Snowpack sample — Buffalo Mountain, Silverthorne, Colorado, USA (2/22/26, 2:02 PM MST)
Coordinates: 39.622, -106.113
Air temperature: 33 °F
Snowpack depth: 63 cm
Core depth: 50 cm
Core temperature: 28.4 °F
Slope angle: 11°, slope face: 116°
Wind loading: low
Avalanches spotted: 0
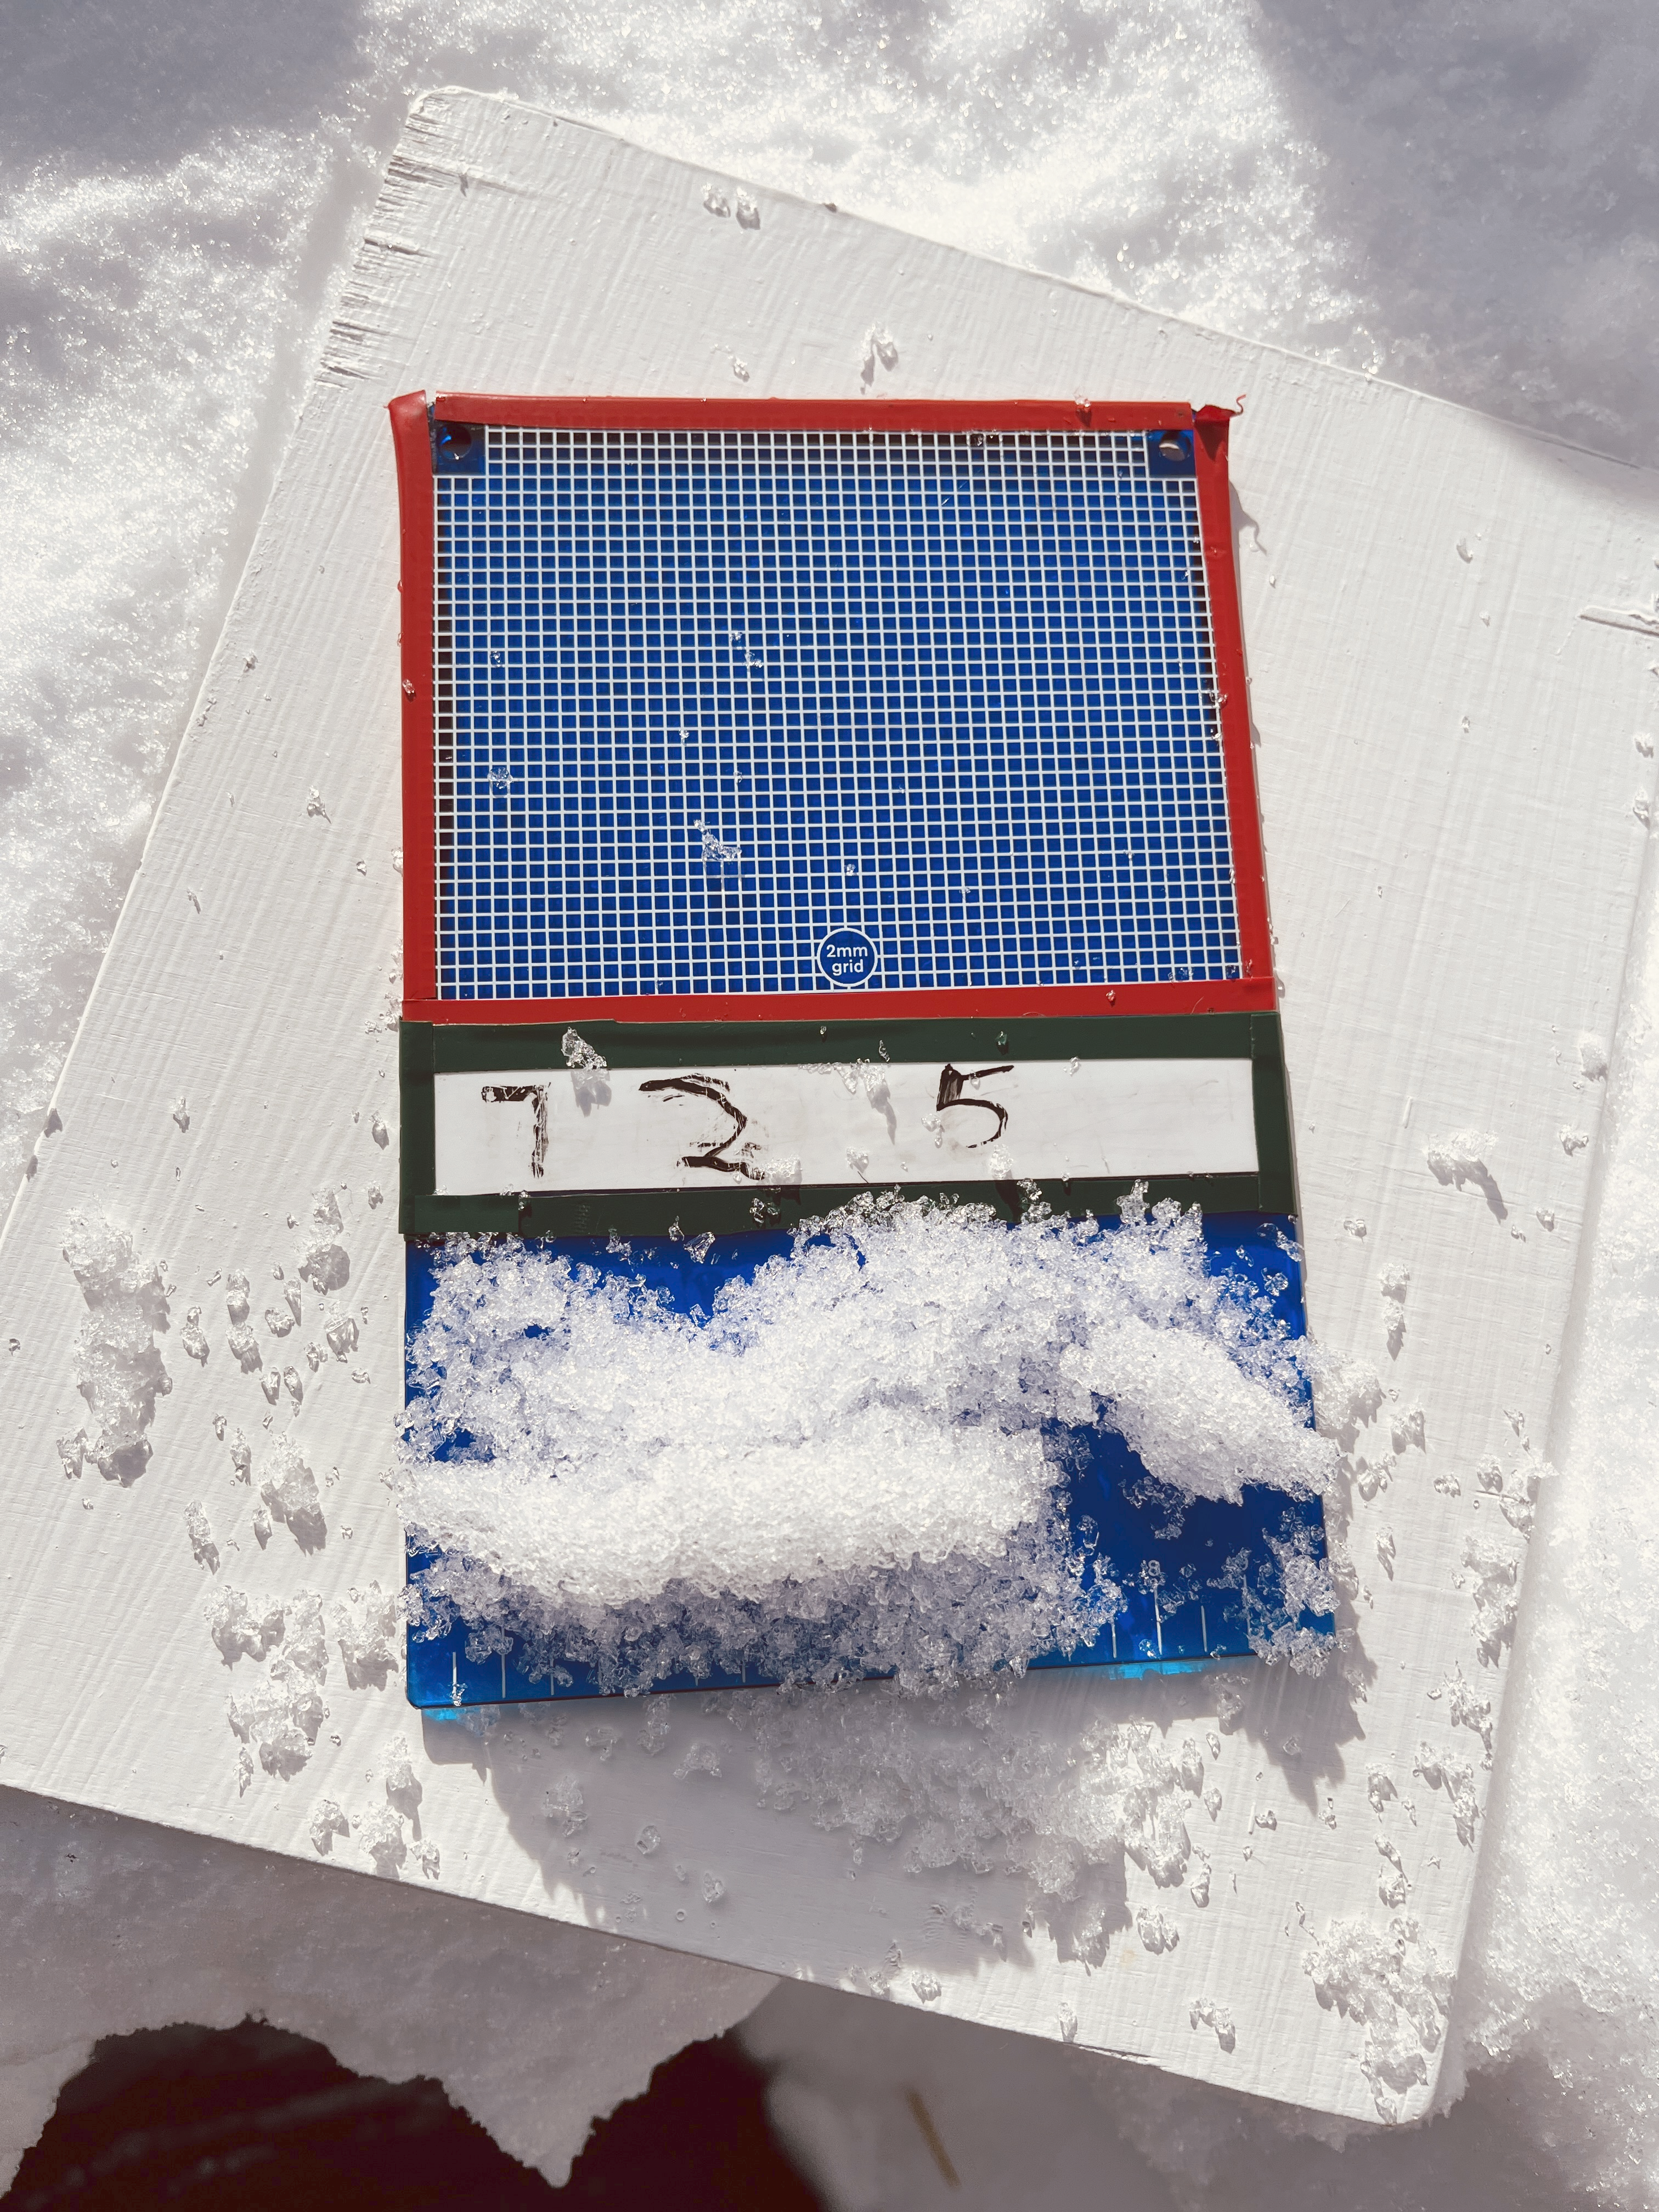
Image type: crystal_card
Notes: In a firebreak similar to site 1, minimal wind loading with no spotted avalanches (not many faces in view though)